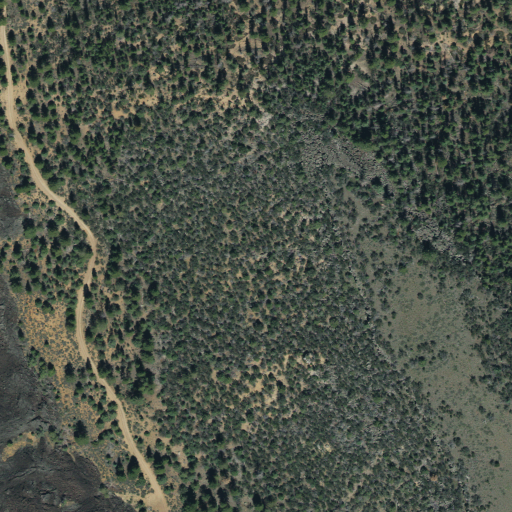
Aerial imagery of mountain in Utah named Mahogany Hill containing evergreen forest, open development, and shrub